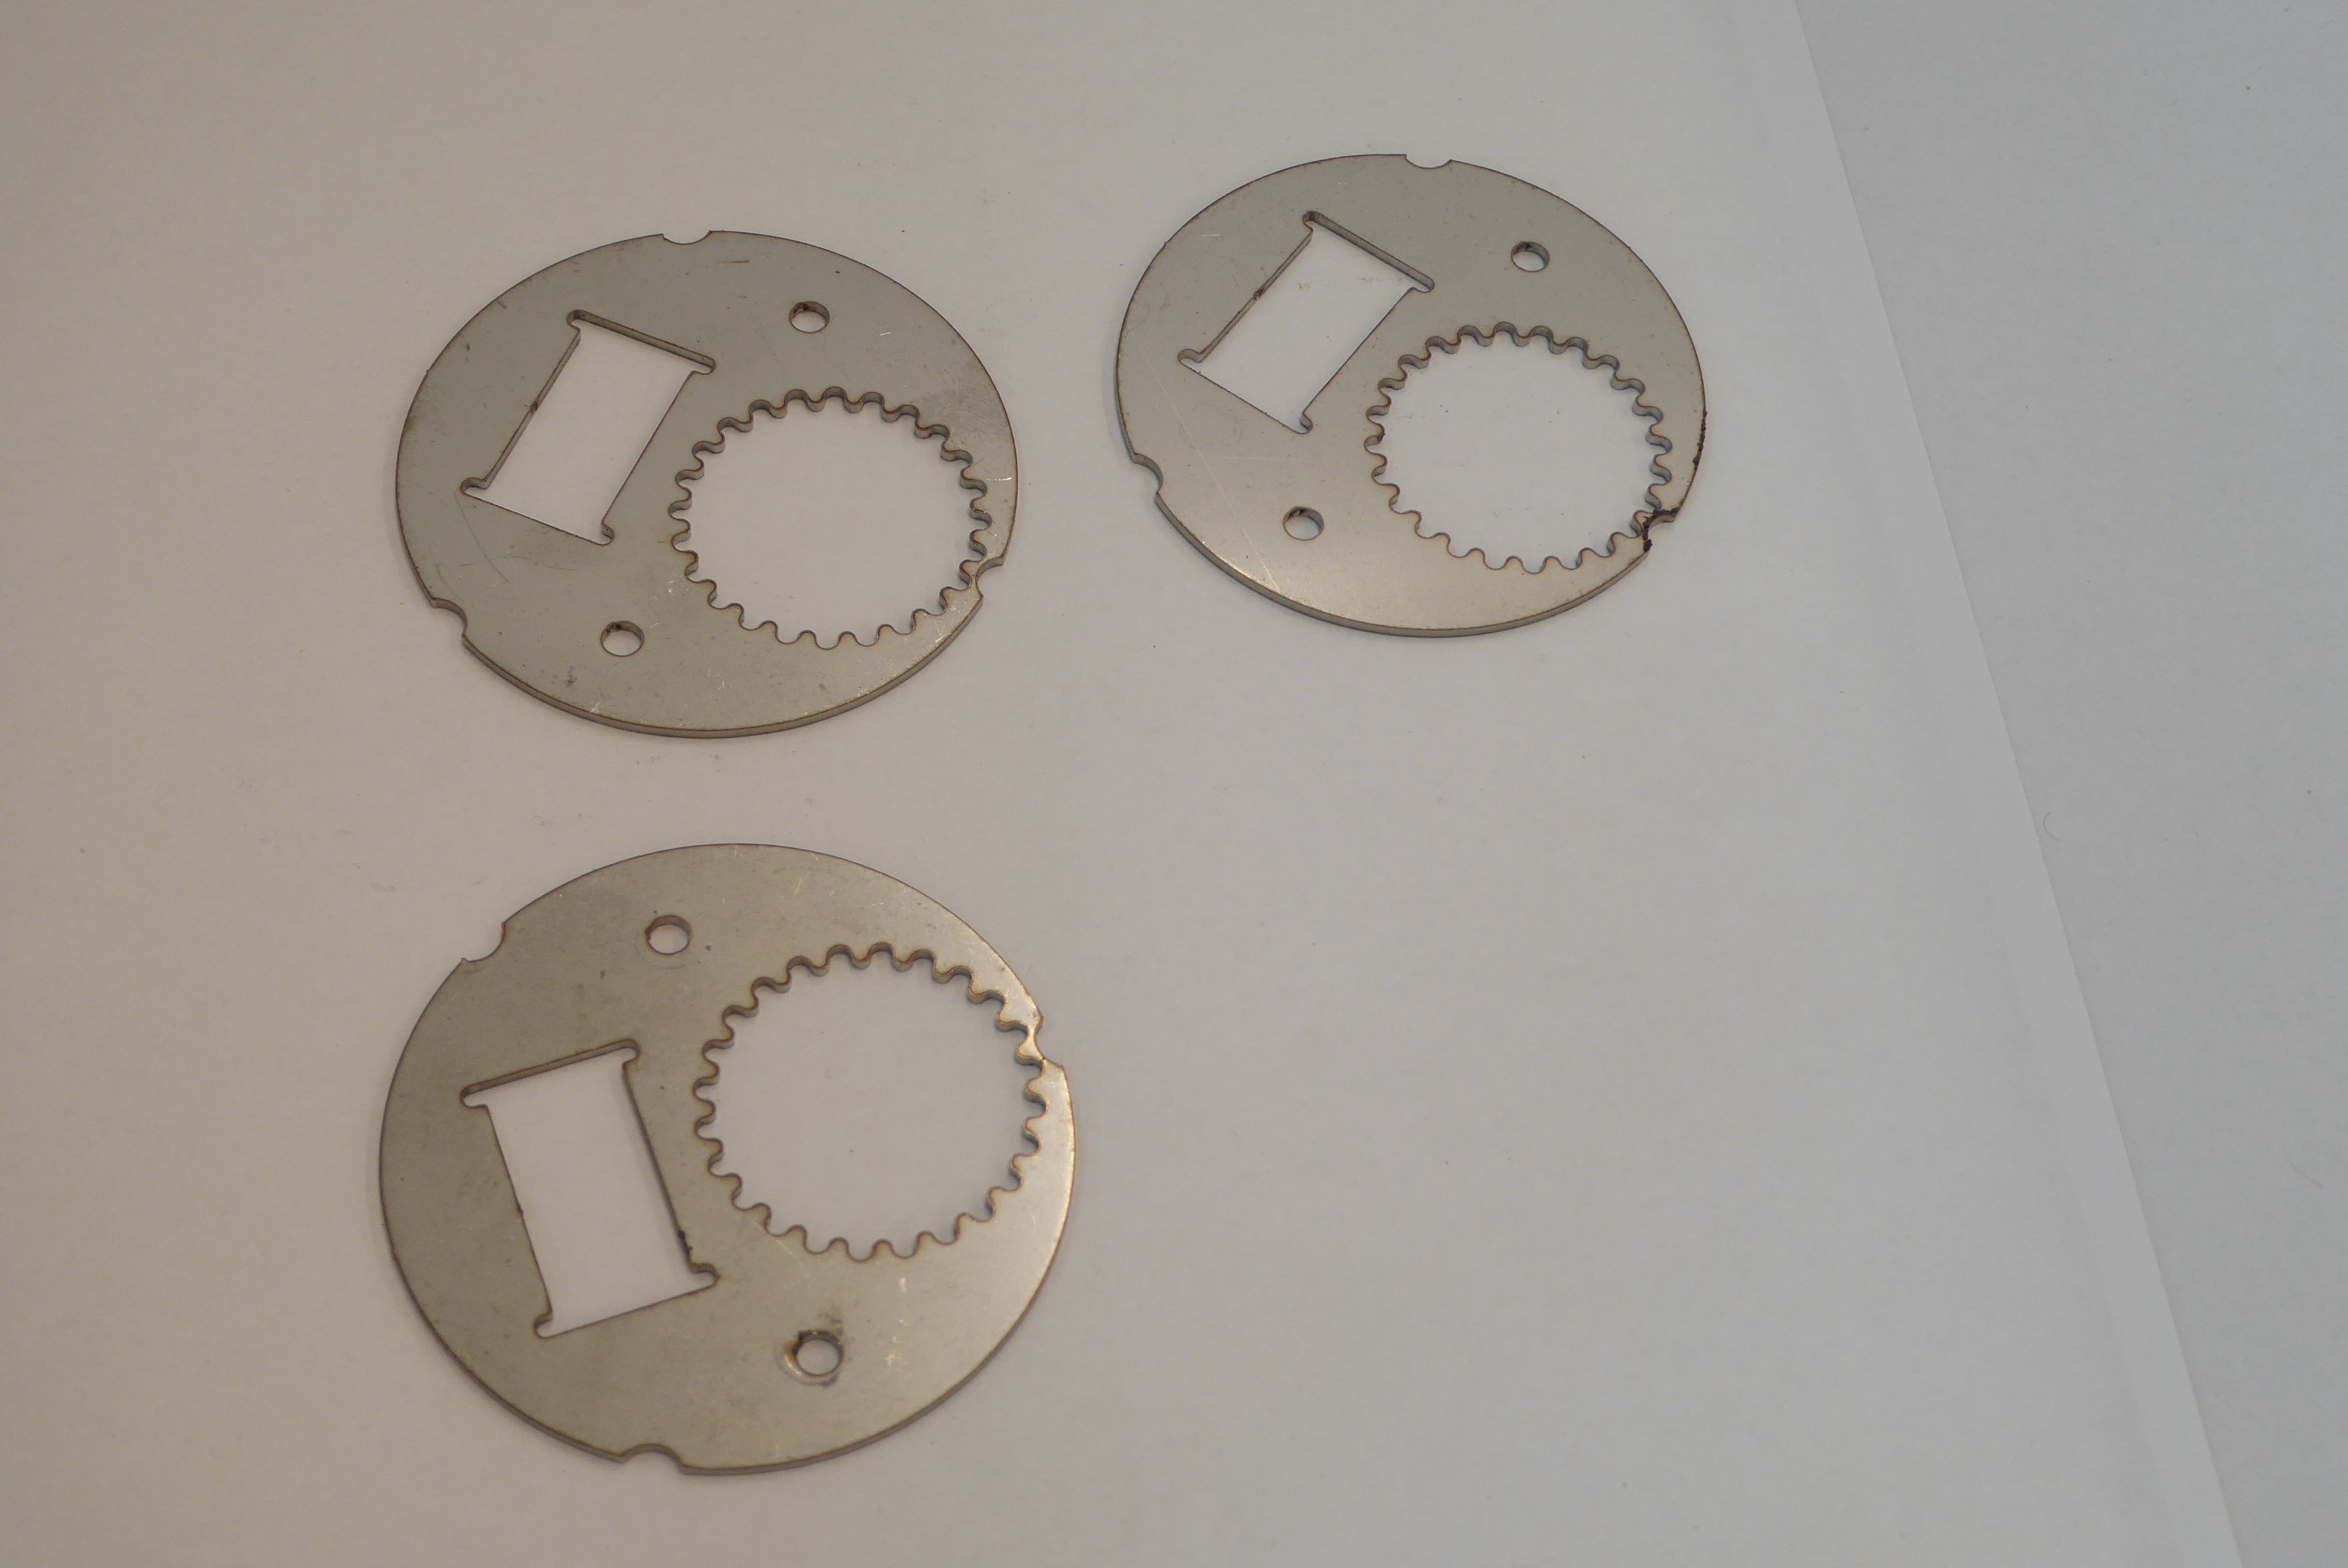
Label: Bottle Opener - Inlay